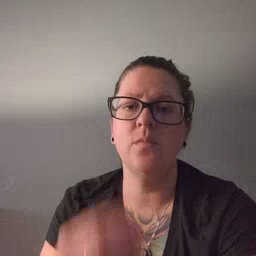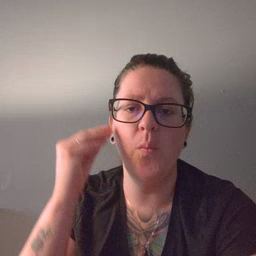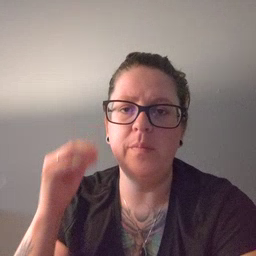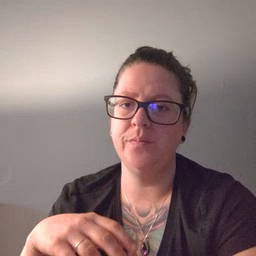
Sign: home